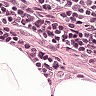
Metastatic tissue present: no